Question: I have this control:

I'm trying to create a kind of validation, that whenever the user enters text to the TextBox, the "Add" button will be Enabled, and when the text is "" (null), the "Add" button is disabled.
I dont want to use validators.
here's the code:
'''
protected void addNewCategoryTB_TextChanged(object sender, EventArgs e)
{
if (addNewCategoryTB.Text != "")
addNewCategoryBtn.Enabled = true;
else
addNewCategoryBtn.Enabled = false;
}
'''
The problam is, that when the user enter's text, the "Add" button doesn't changes from disabled to enabled (and vice versa)...
any ideas?
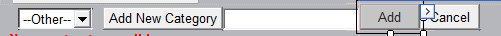
Answer: Is it Web Forms? In Web Forms the 'TextChanged' event of the TextBox won't fire by default.
In order to fire the event, you have to set the 'AutoPostBack' property of the TextBox to true.
BUT, this would perform a HTTP post, what is kink of ugly, or you can wrap that in an 'UpdatePanel'
A more elegant option, is to do that using jQuery, to do that in jQuery, you'll need some code like:
'''
$(document).ready(function() {
$("#<%= yourTextBox.ClientID %>").change(function() {
var yourButton = $("#<%= yourButton.ClientID %>")
yourButton.attr('disabled','disabled');
yourButton.keyup(function() {
if($(this).val() != '') {
yourButton.removeAttr('disabled');
}
});
});
});
'''